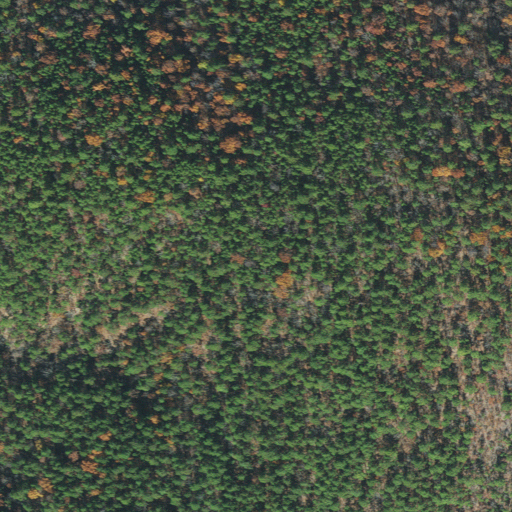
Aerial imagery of mountain in Arkansas named Brushy Mountain containing evergreen forest and mixed forest